Aerial crown-view tile of a tropical tree (Barro Colorado Island, Panama), acquired 20240716:
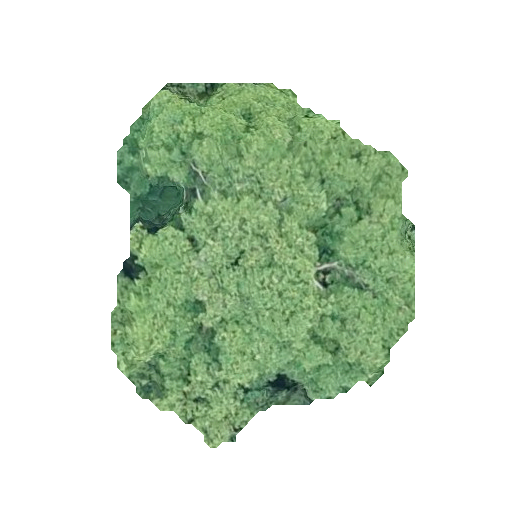
Species: Ficus insipida
GBIF accepted scientific name: Ficus insipida
Crown area: 131.27 m²